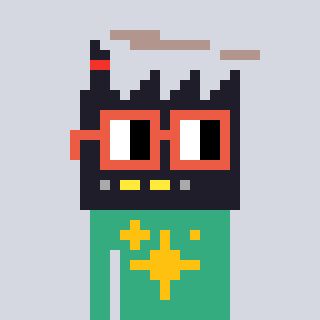
a pixel art character with square orange glasses, a factory-shaped head and a teal-colored body on a cool background